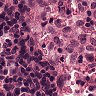
Metastatic tissue present: no